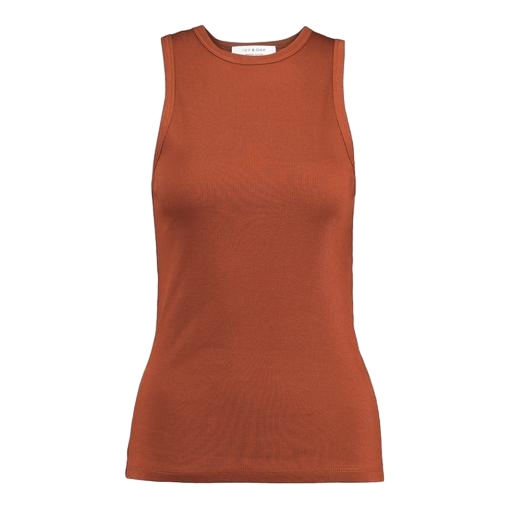
brown ribbed tank top, brown olivia tank, tank top, white background